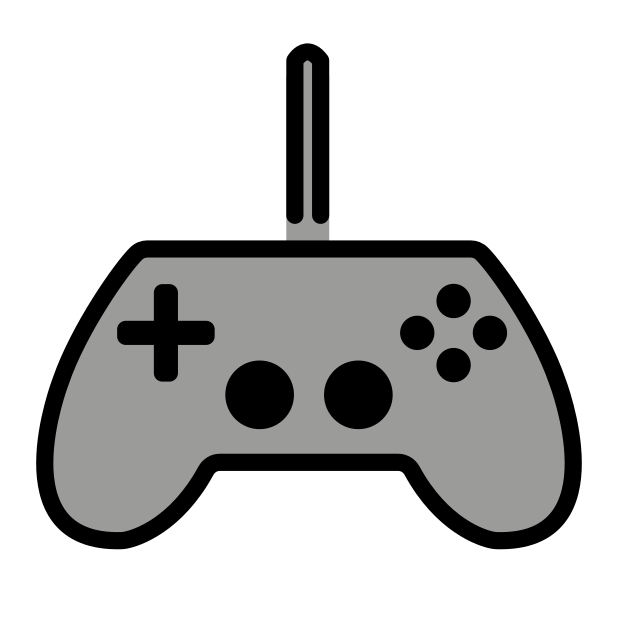
video game